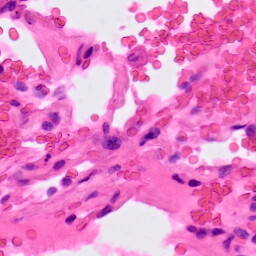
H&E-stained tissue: Lung